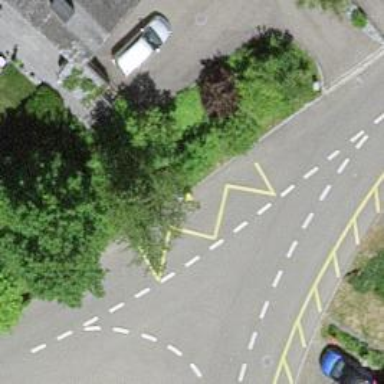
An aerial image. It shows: Bus stop with platform for public transport.